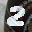
Label: 2